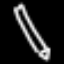
Label: pencil